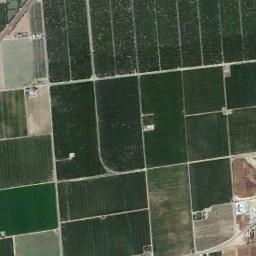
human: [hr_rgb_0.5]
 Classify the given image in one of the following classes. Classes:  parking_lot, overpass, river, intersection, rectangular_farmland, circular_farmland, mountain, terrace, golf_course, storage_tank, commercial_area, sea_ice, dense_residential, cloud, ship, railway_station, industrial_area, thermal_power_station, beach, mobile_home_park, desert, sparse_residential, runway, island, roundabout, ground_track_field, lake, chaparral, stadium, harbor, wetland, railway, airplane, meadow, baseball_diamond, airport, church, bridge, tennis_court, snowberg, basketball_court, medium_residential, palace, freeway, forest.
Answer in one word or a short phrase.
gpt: rectangular_farmland